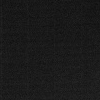
Atmospheric dust classification: dusty